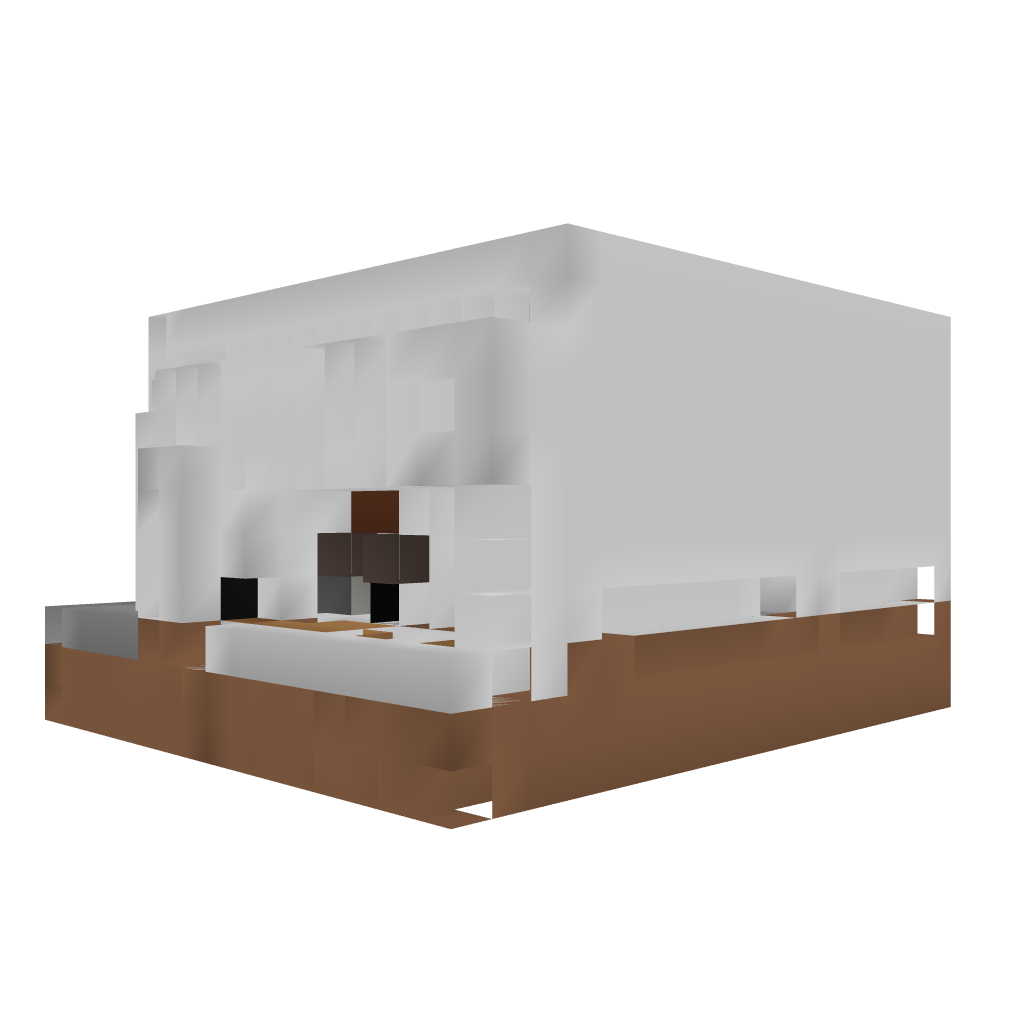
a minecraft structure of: luck tester/slot machine